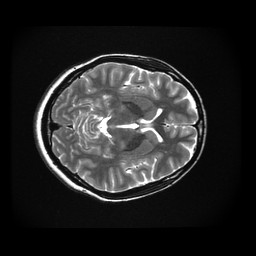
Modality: T2w
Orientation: axial
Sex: female
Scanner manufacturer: ge
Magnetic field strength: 3 T
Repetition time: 5 s
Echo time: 0.1022 s